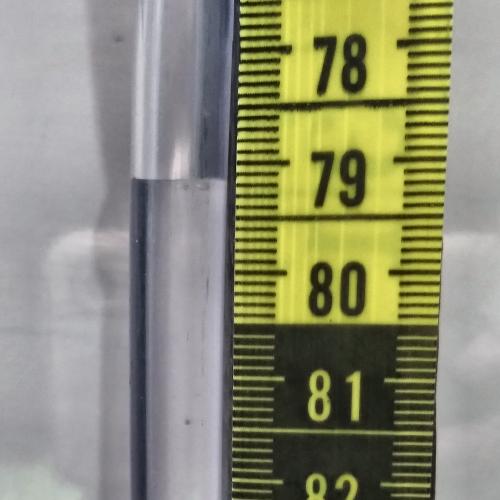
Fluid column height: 79.1 cm